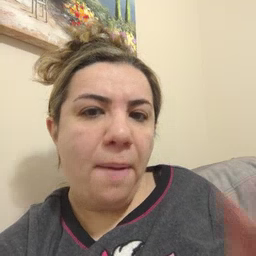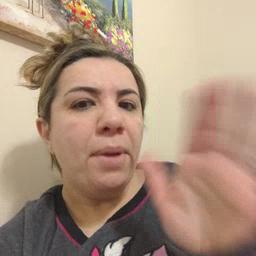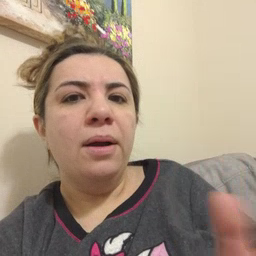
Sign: grandma